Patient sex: F
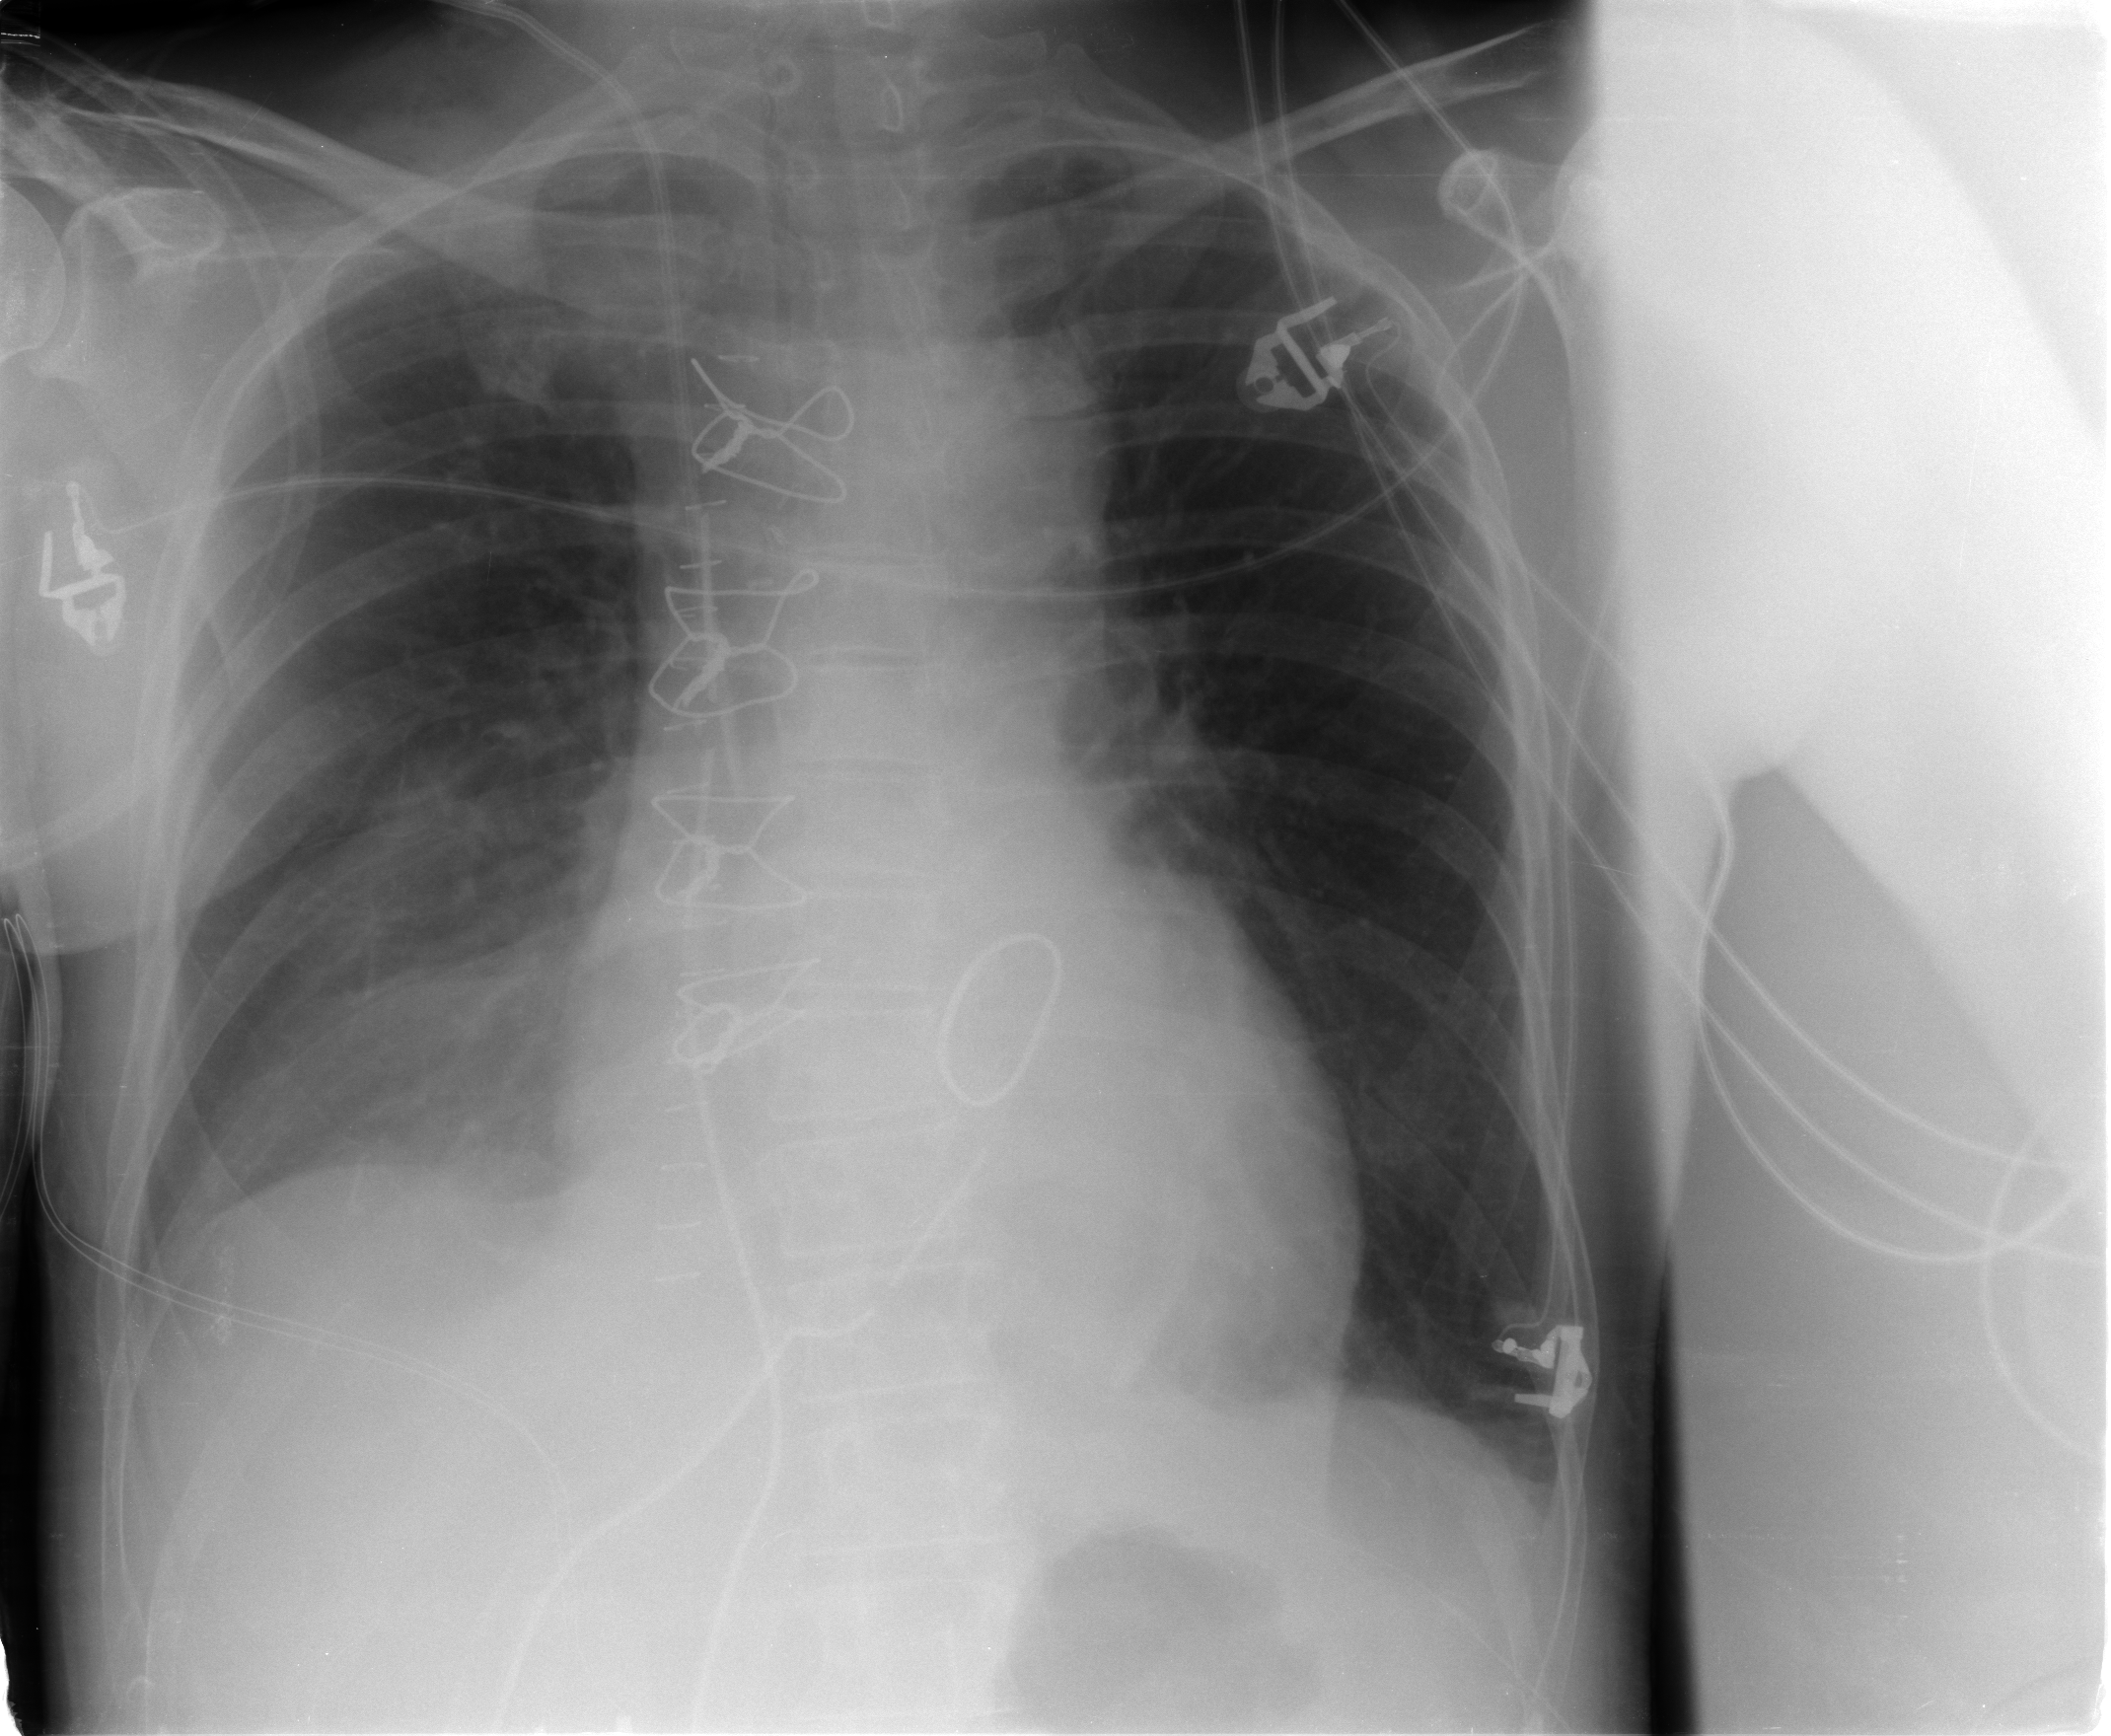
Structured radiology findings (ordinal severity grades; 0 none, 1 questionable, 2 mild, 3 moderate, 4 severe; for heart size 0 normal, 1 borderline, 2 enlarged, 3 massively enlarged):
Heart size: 0
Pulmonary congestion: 0
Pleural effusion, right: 0
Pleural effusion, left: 0
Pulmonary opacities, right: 2
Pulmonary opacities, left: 0
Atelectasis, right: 0
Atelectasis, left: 1